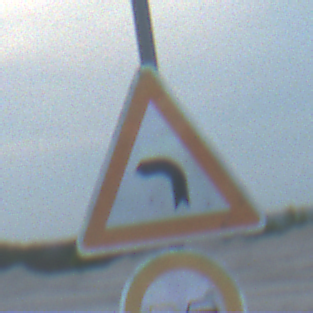
Verkehrszeichen: KurveLinks
Zusatzzeichen unten: Ueberholverbot
Umgebung: Outdoor, Beach
Tageszeit: SunriseSunset
Wetter: PartlyCloudy
Licht: Natural
Jahreszeit: NotSpecified
Kontrast: LowContrast